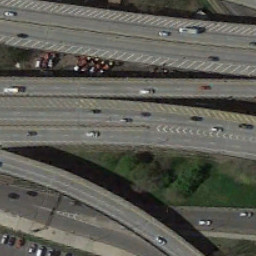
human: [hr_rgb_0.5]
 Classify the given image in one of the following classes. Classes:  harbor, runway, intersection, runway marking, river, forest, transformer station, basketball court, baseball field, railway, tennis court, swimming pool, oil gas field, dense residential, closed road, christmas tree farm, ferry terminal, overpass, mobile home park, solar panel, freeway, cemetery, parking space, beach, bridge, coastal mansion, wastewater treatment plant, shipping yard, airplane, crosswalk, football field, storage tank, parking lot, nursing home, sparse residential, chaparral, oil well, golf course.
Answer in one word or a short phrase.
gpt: overpass